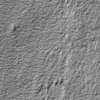
Label: not_dusty